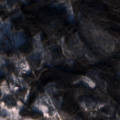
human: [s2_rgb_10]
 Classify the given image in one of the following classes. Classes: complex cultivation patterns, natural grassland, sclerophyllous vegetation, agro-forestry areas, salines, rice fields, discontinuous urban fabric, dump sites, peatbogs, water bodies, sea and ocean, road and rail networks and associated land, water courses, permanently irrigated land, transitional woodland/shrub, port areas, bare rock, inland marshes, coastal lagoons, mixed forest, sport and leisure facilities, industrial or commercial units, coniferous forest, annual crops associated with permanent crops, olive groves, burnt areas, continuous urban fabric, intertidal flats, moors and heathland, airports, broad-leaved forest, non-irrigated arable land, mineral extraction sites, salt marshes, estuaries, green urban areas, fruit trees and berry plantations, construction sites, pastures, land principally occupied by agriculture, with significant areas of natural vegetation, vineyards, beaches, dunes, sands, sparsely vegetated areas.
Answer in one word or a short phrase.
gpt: coniferous forest, mixed forest, transitional woodland/shrub, water bodies